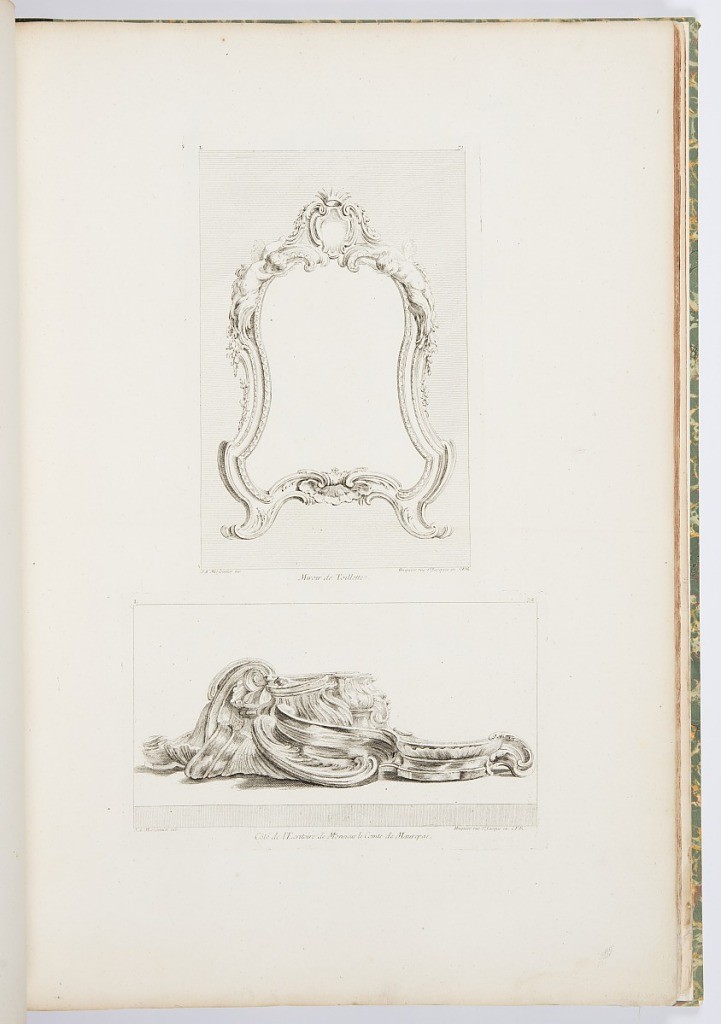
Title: Côté de l'Ecritoire de Monsieur le Comte de Maurepas., Écritoire pour le comte de Maurepas, 1731, 6th Plate
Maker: Juste-Aurèle Meissonnier, French, b. Italy, 1695–1750
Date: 1740
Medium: Engraving on white laid paper
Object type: Print
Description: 1921-6-212-30-a: Mirror with cartouche at top center, a crown above...;     1921-6-212-30-b: Side view of inkstand composed of an arrangement o...